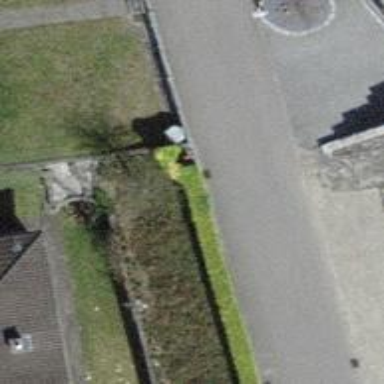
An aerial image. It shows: Hedge barrier.